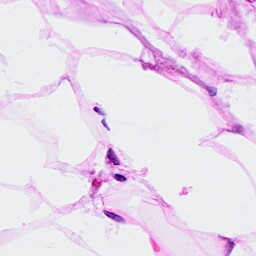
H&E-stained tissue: Breast